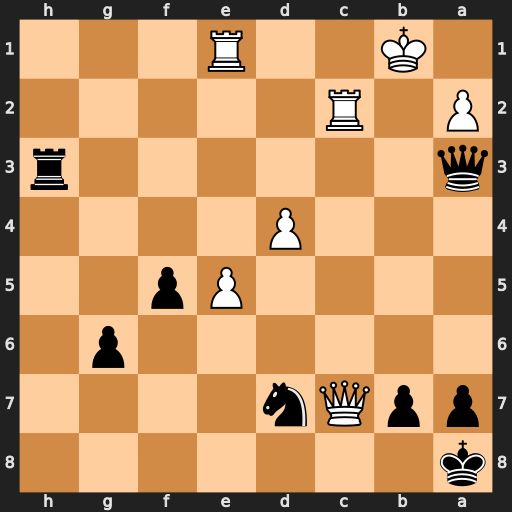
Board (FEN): k7/ppQn4/6p1/4Pp2/3P4/q6r/P1R5/1K2R3
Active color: b
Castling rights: -
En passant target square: -
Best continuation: Qb4+ Ka1 Qxe1+